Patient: sex F, age 63
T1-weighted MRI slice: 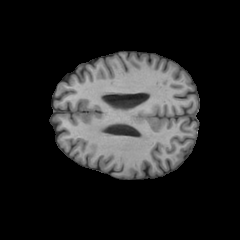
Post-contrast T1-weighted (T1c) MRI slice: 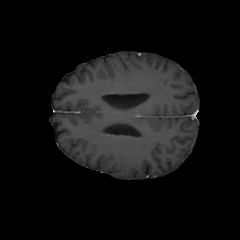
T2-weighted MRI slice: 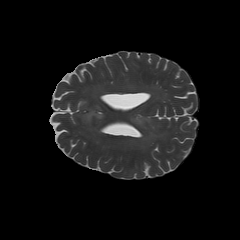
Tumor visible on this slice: yes
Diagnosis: Glioblastoma, IDH-wildtype
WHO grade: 4